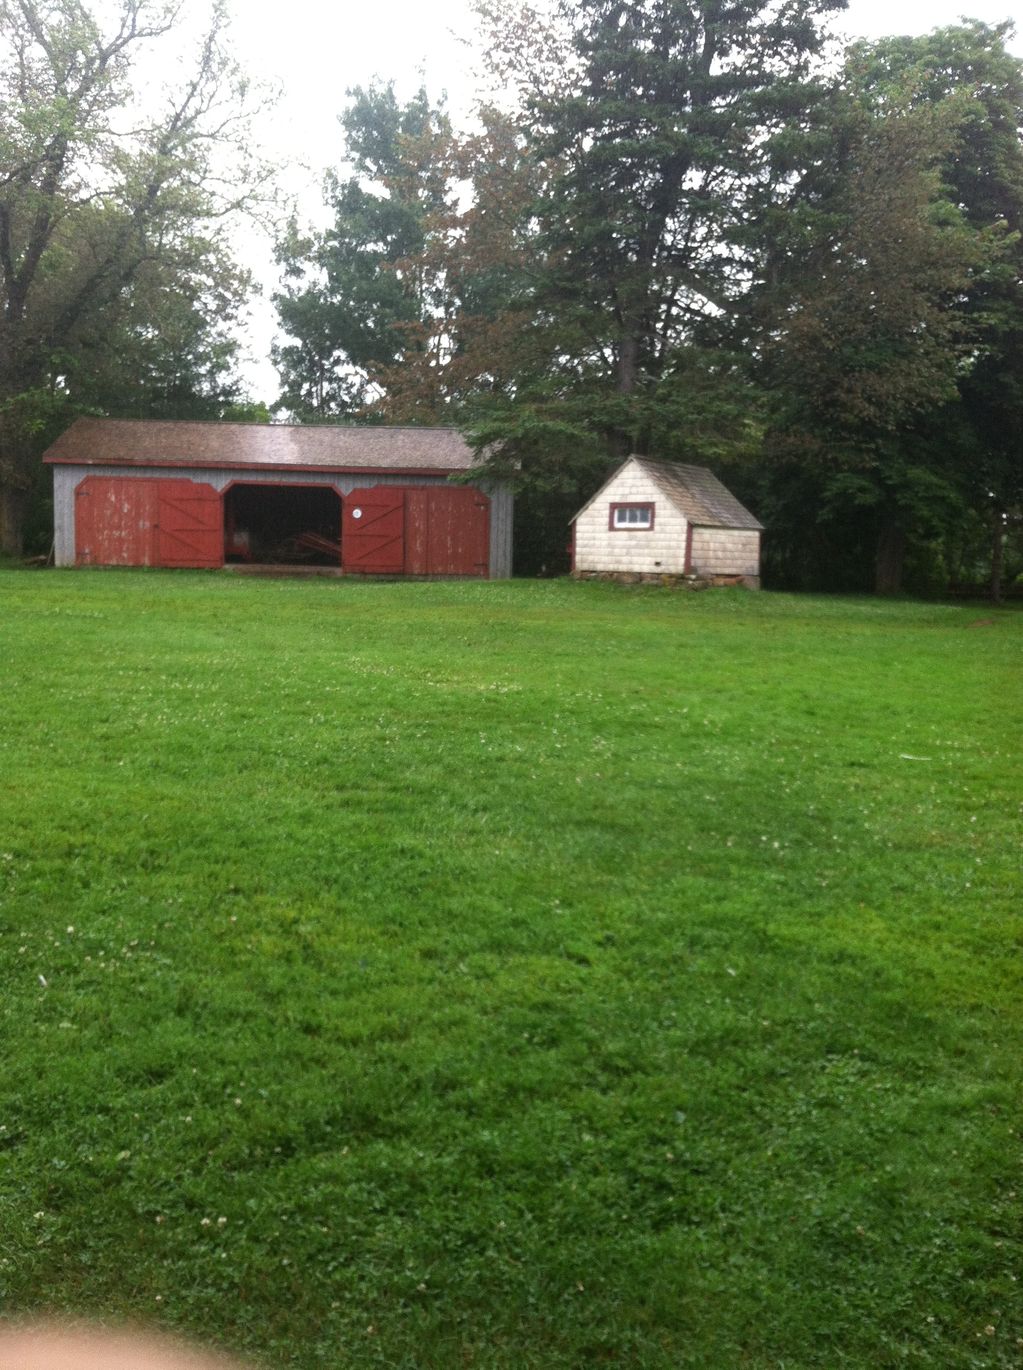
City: charlottetown